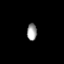
Tissue: prostate
Cell type: T cells
Senescence score: 0.6857
Nuclear area (px): 163
Mean DAPI intensity: 158.951